Question: I've come to the conclusion that this is near impossible. In the picture below, I am trying to remove the object with the key of 36 .

I was able to find the object with the key of 36 using the the following function (where o is the object and id is the key), but, then, there's no way I can see to remove the child object from the object.
'''
function findById(o, id) {
//Early return
if( o.id === id ){
return o;
}
var result, p;
for (p in o) {
if( o.hasOwnProperty(p) && typeof o[p] === 'object' ) {
result = findById(o[p], id);
if(result){
return result;
}
}
}
return result;
}
'''
Before looking for another solution, I figured I may as well ask the experts of the SO programming community.
[update]
The solution's actually pretty simple (see answer below). I didn't realize o[p] in the first level of the recursion was a reference to the actual object, meaning that 'delete o[p]' deletes it from the actual object.
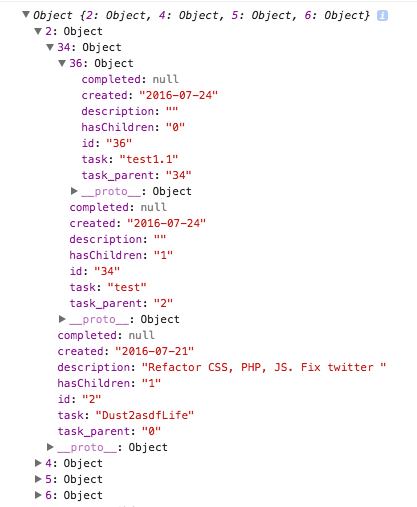
Answer: If you can find it, you can find its parent. If you can find its parent, you can delete the key you're looking for. You can modify your function to do just that. It will return 'true' on success.
'''
function deleteId(o, id) {
if(o.hasOwnProperty(id)) {
return delete o[id];
}
var p;
for(p in o) {
if(o.hasOwnProperty(p) && typeof o[p] === 'object') {
var success = deleteId(o[p], id);
if(success) {
return true;
}
}
}
return false;
}
'''